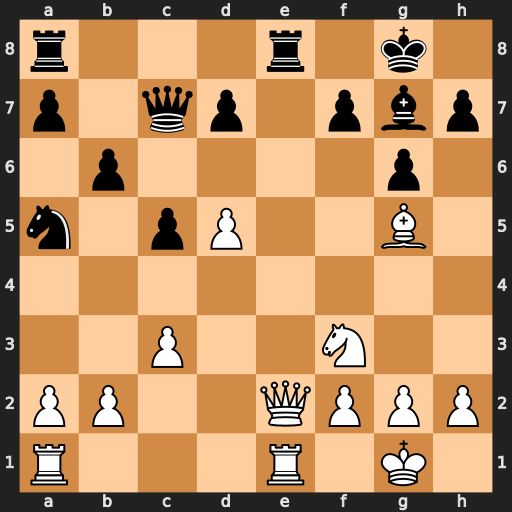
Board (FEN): r3r1k1/p1qp1pbp/1p4p1/n1pP2B1/8/2P2N2/PP2QPPP/R3R1K1
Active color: w
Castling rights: -
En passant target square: -
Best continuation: Qxe8+ Rxe8 Rxe8+